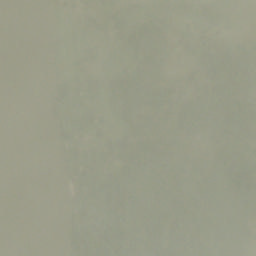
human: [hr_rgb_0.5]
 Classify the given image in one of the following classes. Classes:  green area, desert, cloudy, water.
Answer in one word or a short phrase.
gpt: cloudy